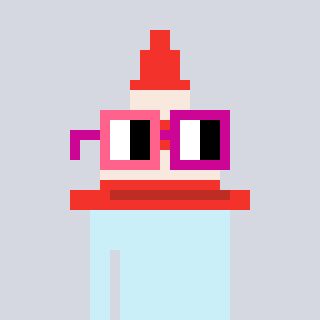
a pixel art character with square pink and red glasses, a cone-shaped head and a cold-colored body on a cool background